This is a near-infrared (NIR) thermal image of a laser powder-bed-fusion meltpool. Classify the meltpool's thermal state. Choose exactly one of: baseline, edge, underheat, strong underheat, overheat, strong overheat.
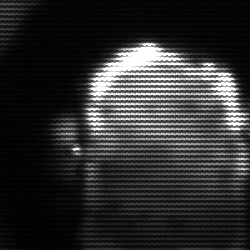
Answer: baseline